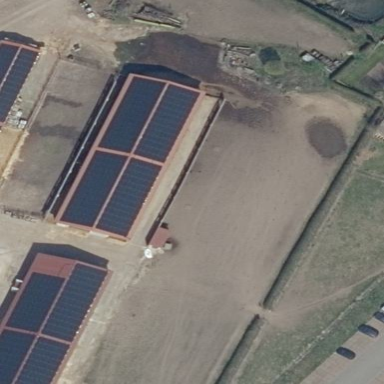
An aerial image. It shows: Small solar photovoltaic panel generator inside building.